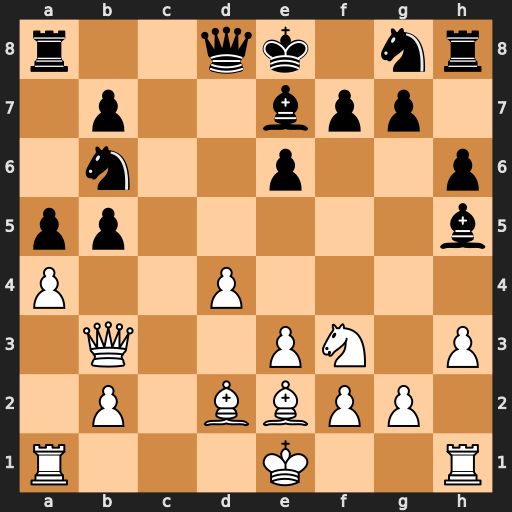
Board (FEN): r2qk1nr/1p2bpp1/1n2p2p/pp5b/P2P4/1Q2PN1P/1P1BBPP1/R3K2R
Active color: w
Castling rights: KQkq
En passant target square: -
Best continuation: Qxb5+ Nd7 Qxh5